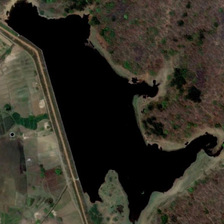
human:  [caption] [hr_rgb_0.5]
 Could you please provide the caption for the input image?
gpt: the pond between a farmland and a bareland is of a irregular shapse .

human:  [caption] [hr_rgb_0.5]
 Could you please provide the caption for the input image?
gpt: the pond between a farmland and a bareland is of a irregular shape .

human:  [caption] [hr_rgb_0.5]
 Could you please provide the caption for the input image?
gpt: it is an irregularly shaped pond down this little hill alongside a fold road .

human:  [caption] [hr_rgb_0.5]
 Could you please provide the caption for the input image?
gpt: the pond between a farmland and a bareland is of a irregular shape .

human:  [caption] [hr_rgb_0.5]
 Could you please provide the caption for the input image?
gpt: a dark irregular pond is near many red and green trees and green farmlands .